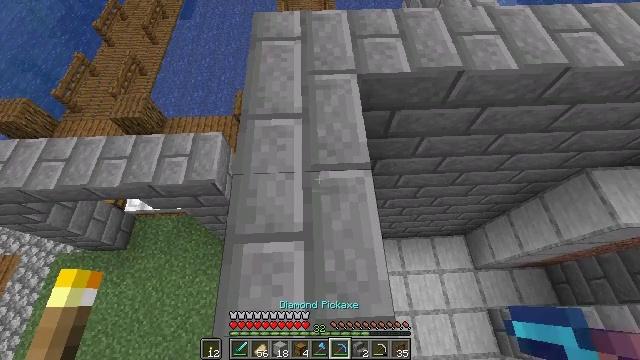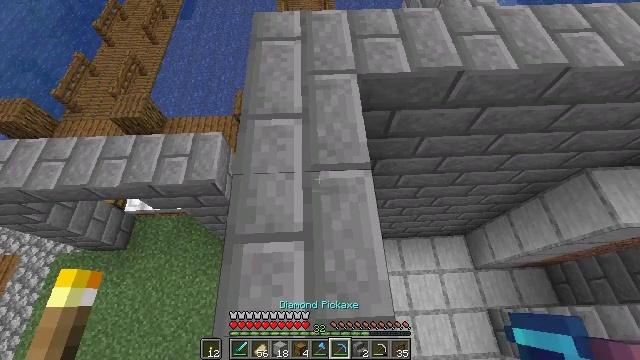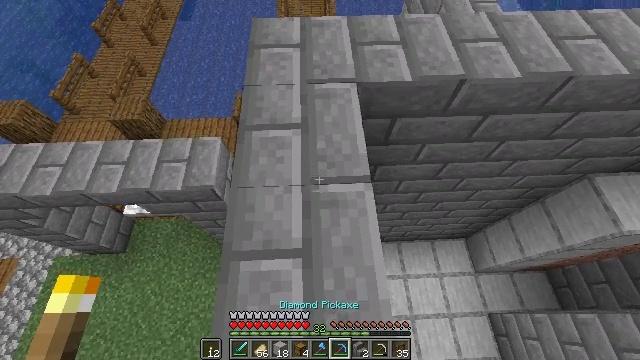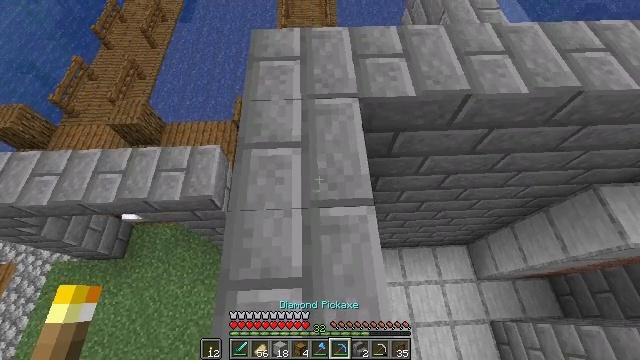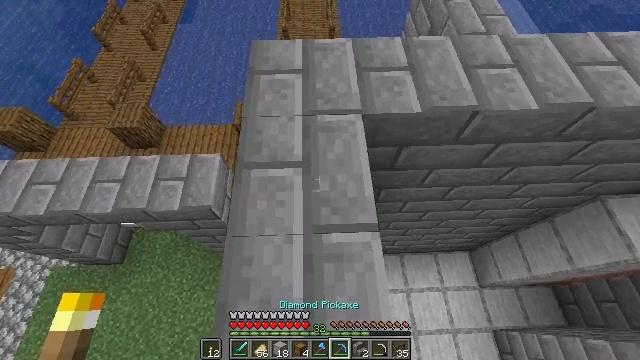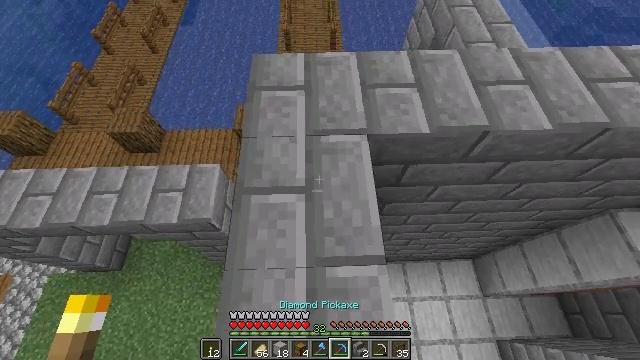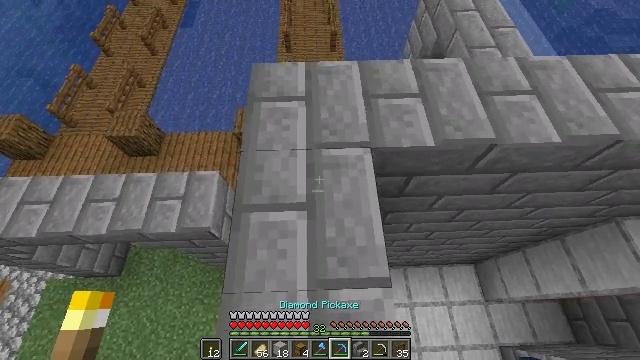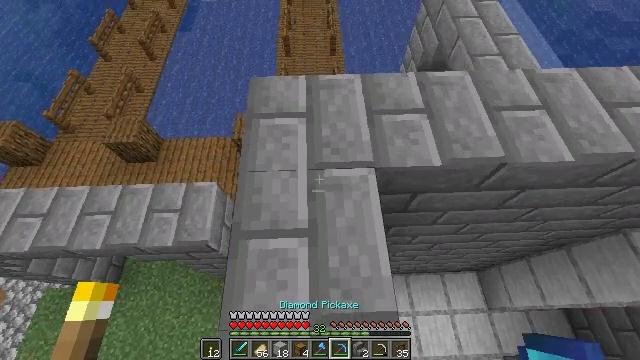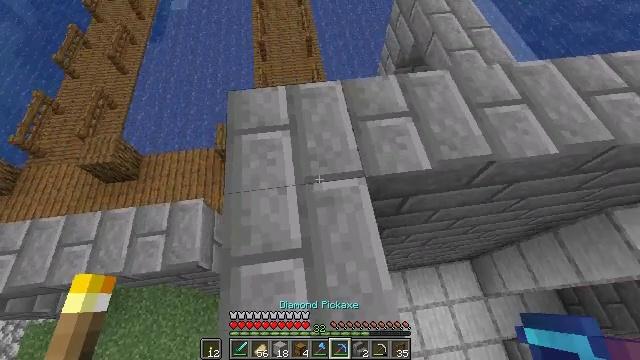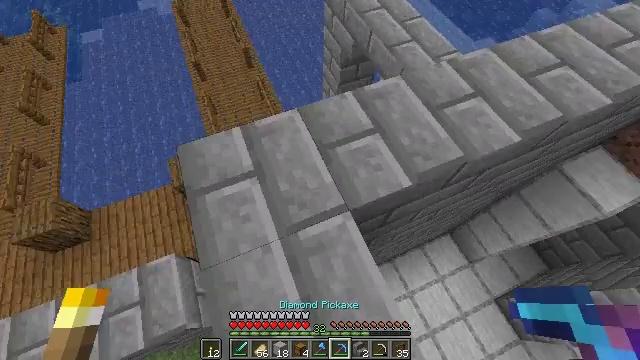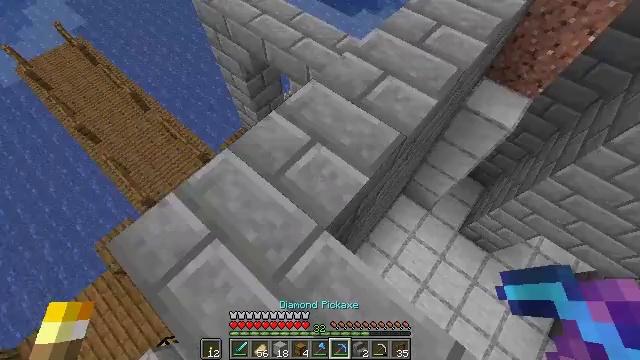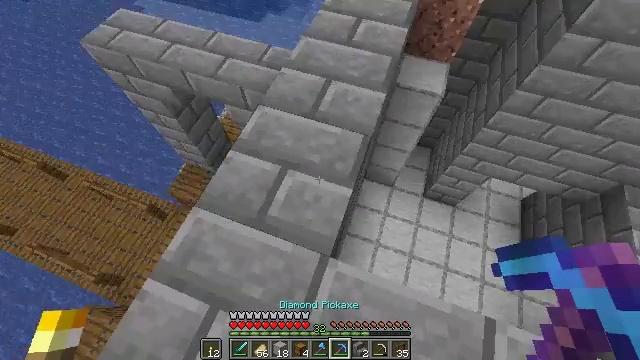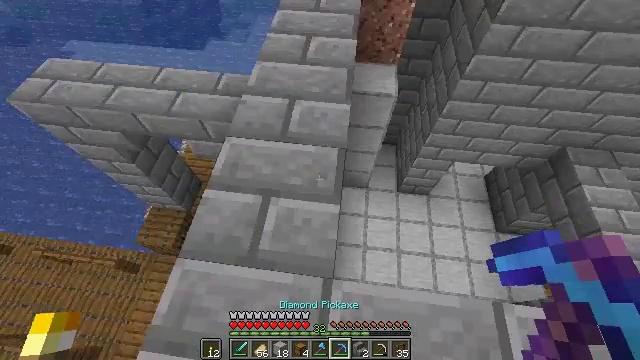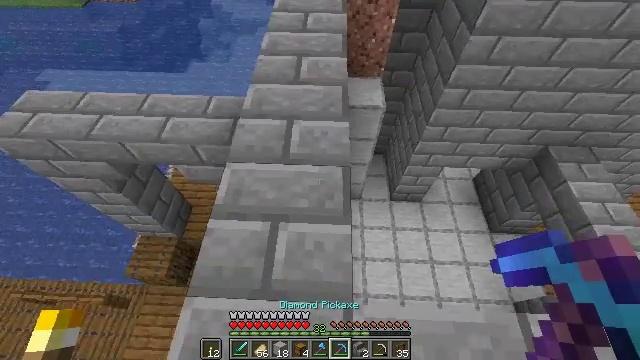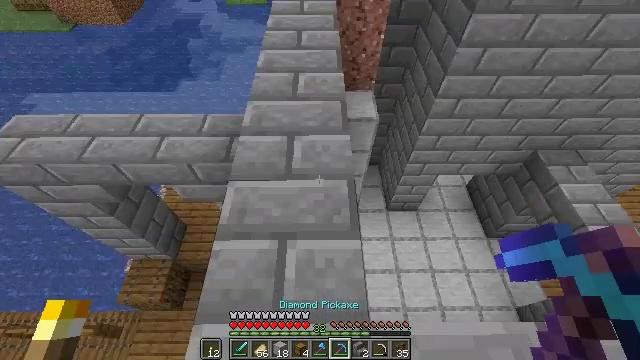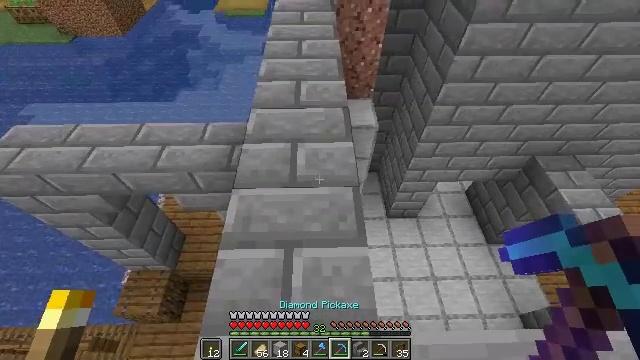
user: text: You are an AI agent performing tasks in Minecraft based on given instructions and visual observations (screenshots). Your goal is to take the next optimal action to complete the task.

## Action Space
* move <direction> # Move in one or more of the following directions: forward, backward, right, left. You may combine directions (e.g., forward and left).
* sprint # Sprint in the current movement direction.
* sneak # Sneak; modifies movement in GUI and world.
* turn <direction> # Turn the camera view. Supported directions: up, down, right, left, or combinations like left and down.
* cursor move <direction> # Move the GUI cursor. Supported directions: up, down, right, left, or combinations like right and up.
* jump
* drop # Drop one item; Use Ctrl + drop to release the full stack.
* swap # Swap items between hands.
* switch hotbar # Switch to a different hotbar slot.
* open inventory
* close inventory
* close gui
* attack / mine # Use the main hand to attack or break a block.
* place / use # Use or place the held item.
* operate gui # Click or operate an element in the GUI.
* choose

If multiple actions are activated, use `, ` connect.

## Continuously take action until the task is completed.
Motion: motion action
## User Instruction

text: Gather smooth stone from the ground.
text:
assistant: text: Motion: no_op
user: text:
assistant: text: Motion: move forward
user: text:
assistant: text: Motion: move forward
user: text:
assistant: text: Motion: move forward
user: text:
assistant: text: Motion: move forward
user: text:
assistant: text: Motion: move forward
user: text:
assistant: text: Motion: move forward
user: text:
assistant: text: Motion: move forward, turn right
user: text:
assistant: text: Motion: move forward and move left, turn right
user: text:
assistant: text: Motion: move forward and move left, turn right
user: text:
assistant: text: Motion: move forward and move left, turn right
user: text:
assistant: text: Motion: move forward and move left, turn right and up
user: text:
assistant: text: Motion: turn right and up
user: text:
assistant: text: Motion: turn right and up
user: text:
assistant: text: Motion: turn up
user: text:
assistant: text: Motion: no_op
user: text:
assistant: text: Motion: no_op
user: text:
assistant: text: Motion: move forward
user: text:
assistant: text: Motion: move forward
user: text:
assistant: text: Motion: move forward
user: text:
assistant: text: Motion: move forward, turn right
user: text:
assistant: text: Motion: move forward, turn right and up
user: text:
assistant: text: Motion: move forward, turn right
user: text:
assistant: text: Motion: move forward
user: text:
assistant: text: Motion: move forward
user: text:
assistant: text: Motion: move forward
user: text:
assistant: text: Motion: move forward
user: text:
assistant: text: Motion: move forward
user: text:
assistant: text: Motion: move forward
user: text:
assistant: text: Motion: move forward